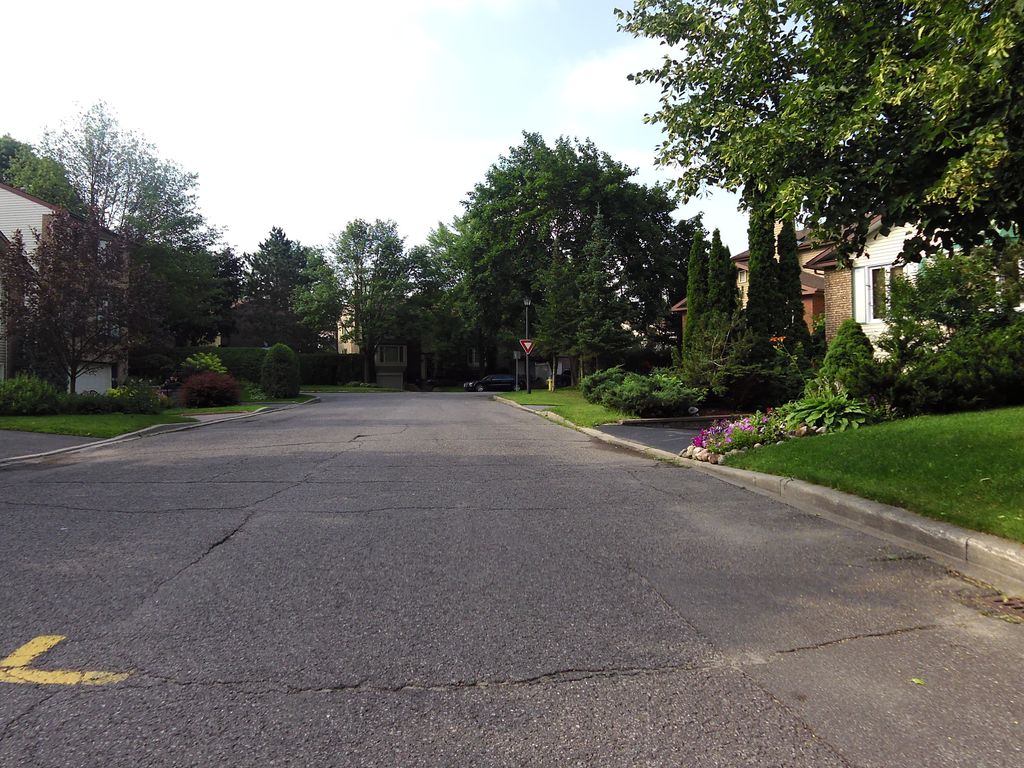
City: ottawa-gatineau